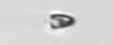
Label: Pyramimonas